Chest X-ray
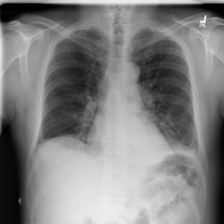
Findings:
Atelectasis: positive
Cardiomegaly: negative
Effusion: positive
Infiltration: negative
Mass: negative
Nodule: negative
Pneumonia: negative
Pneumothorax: negative
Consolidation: positive
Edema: negative
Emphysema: negative
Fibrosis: negative
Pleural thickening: negative
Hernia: negative